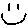
Label: smiley face